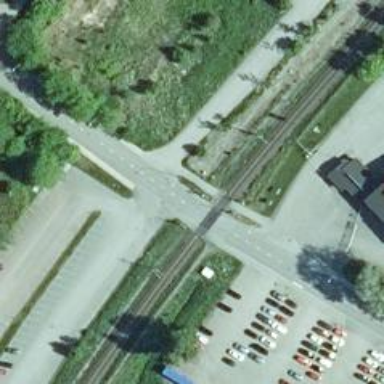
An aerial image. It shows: Railway crossing equipped with lights and saltire signs. The crossing has full barrier.